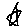
Label: star